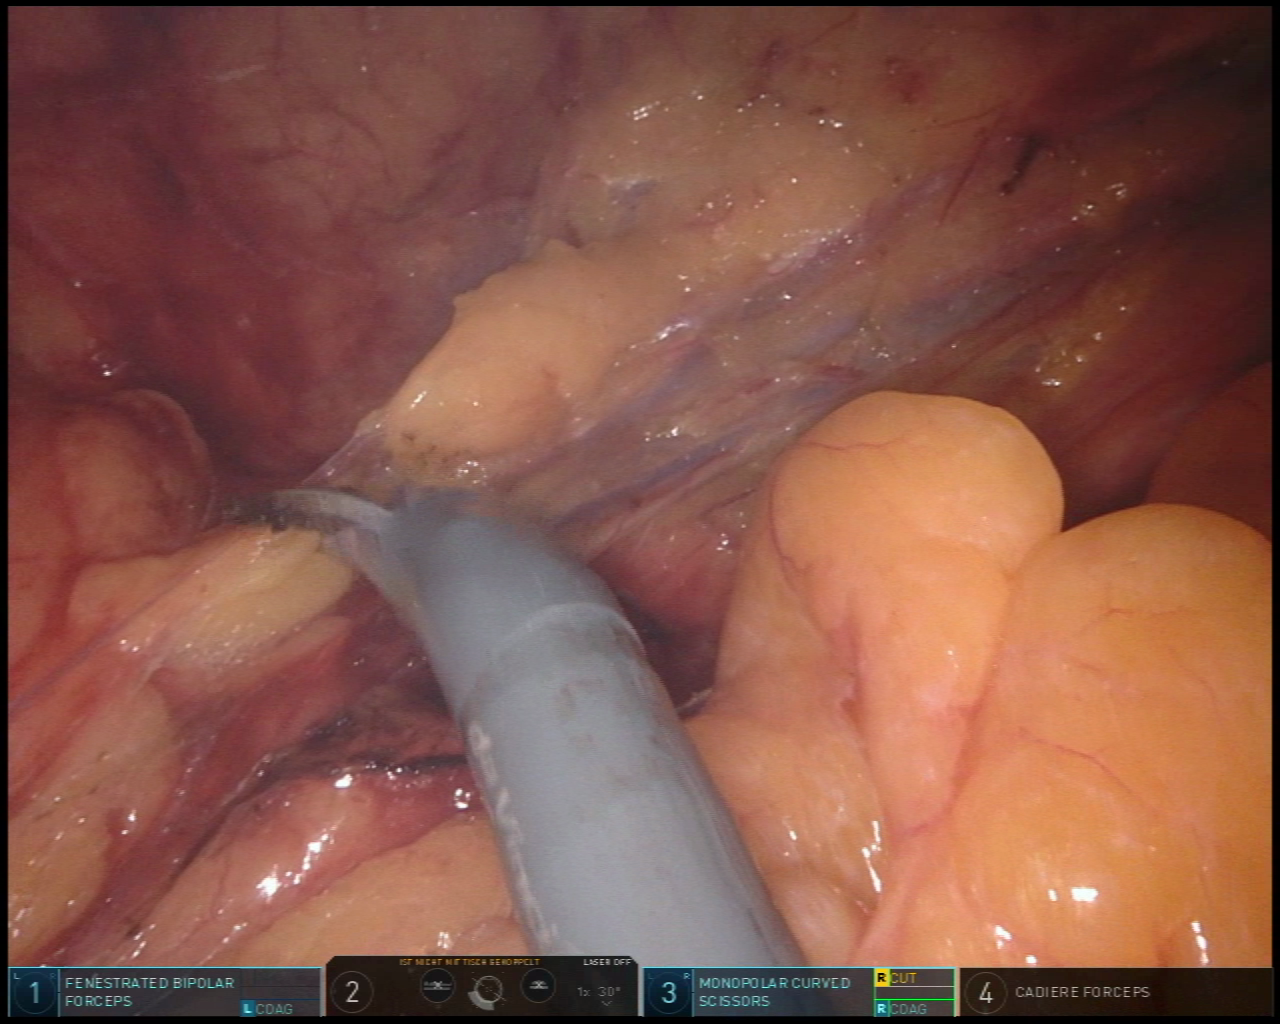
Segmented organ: ureter
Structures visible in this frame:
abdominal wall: no
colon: no
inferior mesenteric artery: no
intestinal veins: no
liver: no
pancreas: no
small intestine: no
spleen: no
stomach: no
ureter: yes
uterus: no
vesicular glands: no